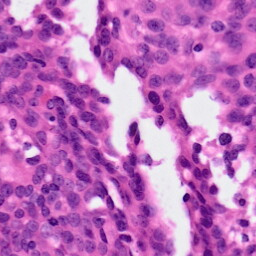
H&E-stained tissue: Ovarian